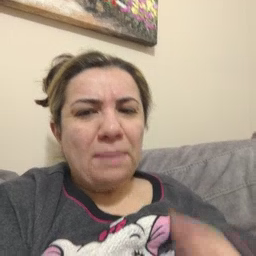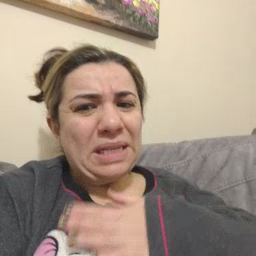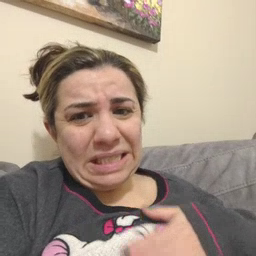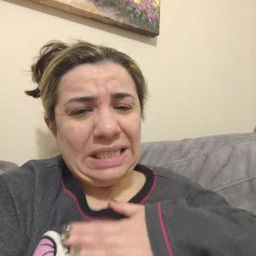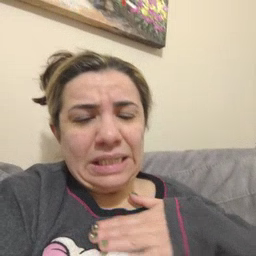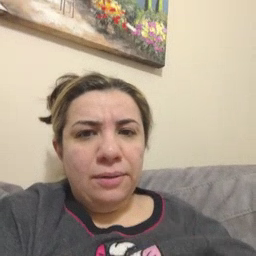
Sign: please